Interaction volume radius: 5 \u00c5
Interaction volume height: 10 \u00c5
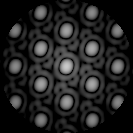
Disorder parameter: 0.004827